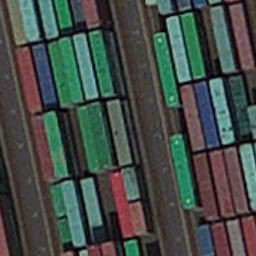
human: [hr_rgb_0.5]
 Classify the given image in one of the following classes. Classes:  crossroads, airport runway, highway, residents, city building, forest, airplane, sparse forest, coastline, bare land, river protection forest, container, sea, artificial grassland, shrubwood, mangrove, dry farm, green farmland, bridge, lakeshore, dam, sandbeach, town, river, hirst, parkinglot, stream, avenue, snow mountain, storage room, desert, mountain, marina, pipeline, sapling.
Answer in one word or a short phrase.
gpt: container